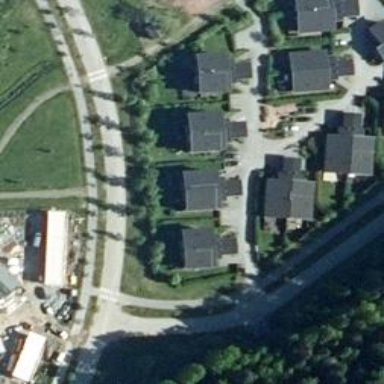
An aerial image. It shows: Asphalt road in living street.